Question: I add jquery location picker into content box of bootstrap modal 3. Like This :
HTML:
'''
<a data-toggle="modal" href="#myModal" class="btn btn-primary">Launch modal</a>
<div class="modal" id="myModal">
<div class="modal-dialog">
<div class="modal-content">
<div class="modal-header">
<button type="button" class="close" data-dismiss="modal" aria-hidden="true">x</button>
<h4 class="modal-title">Modal title</h4>
</div>
<div class="modal-body">Location:
<input type="text" id="us2-address" style="width: 200px" />Radius:
<input type="text" id="us2-radius" />
<div id="us2" style="height: 400px;"></div>Lat.:
<input type="text" id="us2-lat" />Long.:
<input type="text" id="us2-lon" />
</div>
<div class="modal-footer"> <a href="#" data-dismiss="modal" class="btn">Close</a>
<a href="#" class="btn btn-primary" id="save-changes">Save changes</a>
</div>
</div>
</div>
</div>
'''
Now, when load google map'(click in launch modal)' not load completed and I see Part of it.
: if resize window of browser map loaded.
See Pic :

DEMO : <URL>
How to fix this ?!
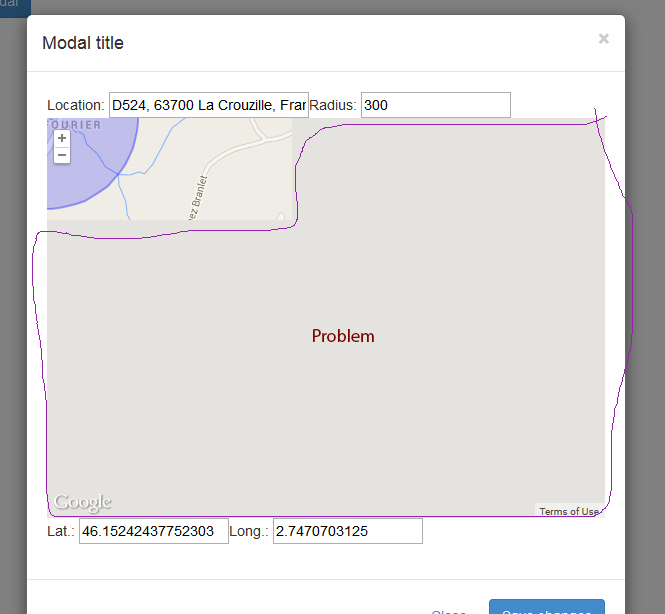
Answer: Here is a way :
You init the map, the first time you show the modal...
: <URL>
:
'''
var stillPresent = false;
$('#myModal').on('shown.bs.modal', function (e) {
if(stillPresent == false){
$('#us2').locationpicker({
location: {
latitude: 46.15242437752303,
longitude: 2.<PHONE>
},
radius: 300,
inputBinding: {
latitudeInput: $('#us2-lat'),
longitudeInput: $('#us2-lon'),
radiusInput: $('#us2-radius'),
locationNameInput: $('#us2-address')
}
});
stillPresent = true;
}
})
'''